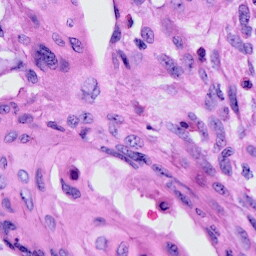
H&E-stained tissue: Cervix